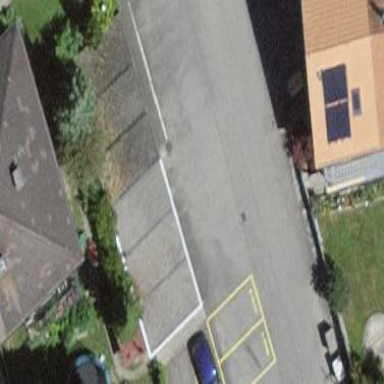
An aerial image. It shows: Parking area consisting of garage boxes.